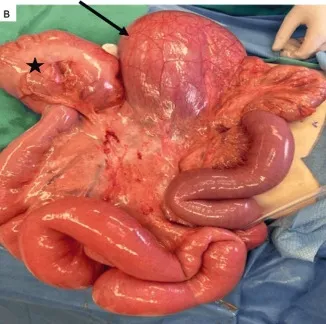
Intraoperative photos. B) Intraoperative photo demonstrating the megaduodenum after detorsion of volvulus (black arrow). The cecum (black star) has been displaced by the megaduodenum and is not fixed to the retroperitoneum. All bowel is healthy-appearing.
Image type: medical_photograph (other_medical_photograph)